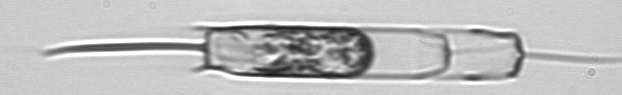
Label: Ditylum_brightwellii